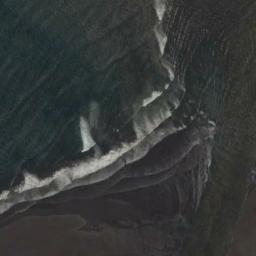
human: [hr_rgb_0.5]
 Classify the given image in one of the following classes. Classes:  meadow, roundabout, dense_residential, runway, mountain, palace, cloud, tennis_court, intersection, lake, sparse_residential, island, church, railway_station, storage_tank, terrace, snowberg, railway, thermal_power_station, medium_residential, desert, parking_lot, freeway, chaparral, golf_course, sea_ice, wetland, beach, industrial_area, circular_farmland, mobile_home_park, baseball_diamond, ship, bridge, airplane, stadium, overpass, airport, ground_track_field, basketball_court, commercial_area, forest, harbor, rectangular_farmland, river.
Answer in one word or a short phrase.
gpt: beach